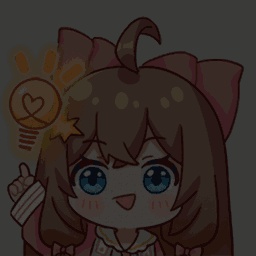
Label: anime